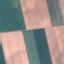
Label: AnnualCrop